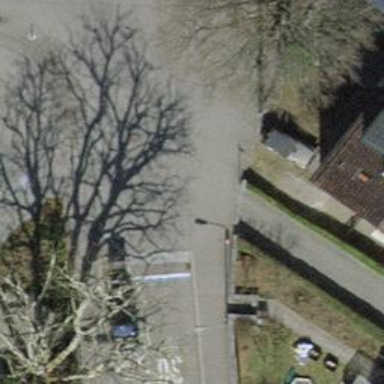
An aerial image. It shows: Residential road with asphalt surface and opposite cycleway.